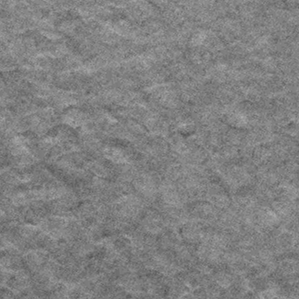
Label: frost